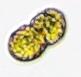
Label: Margalefidinium